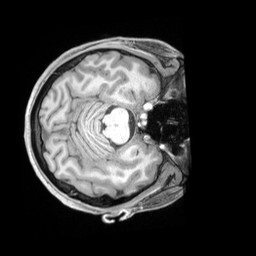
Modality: T1w
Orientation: axial
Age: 23
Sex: female
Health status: ill
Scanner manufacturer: siemens
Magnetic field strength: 3 T
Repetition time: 2.2 s
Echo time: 0.00218 s